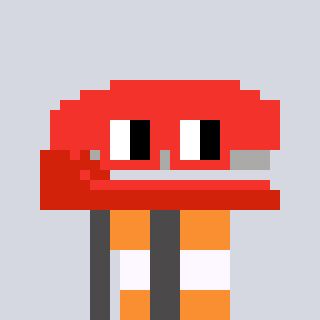
a pixel art character with square red glasses, a stapler-shaped head and a grayscale-colored body on a cool background